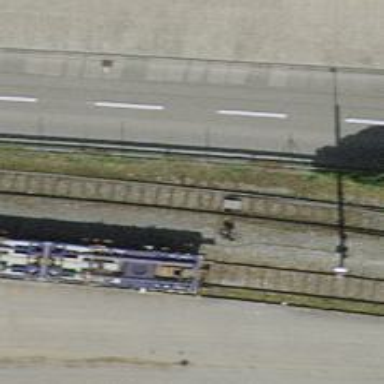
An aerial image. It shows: Railway switch.